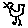
Label: bird